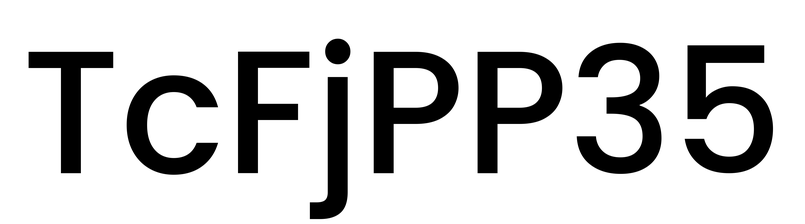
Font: Poppins-Medium